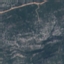
Land use / land cover: HerbaceousVegetation